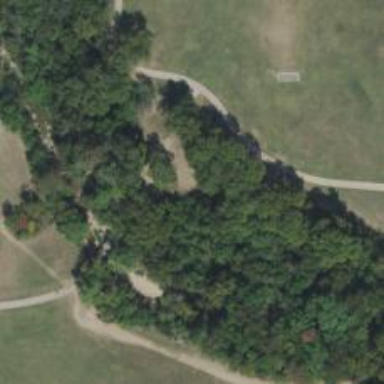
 popular sport where players throw frisbees into baskets in as few shots as possible."